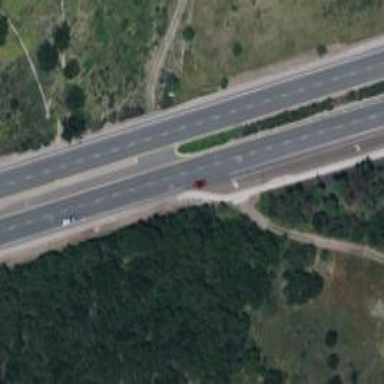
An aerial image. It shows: Secondary link road.